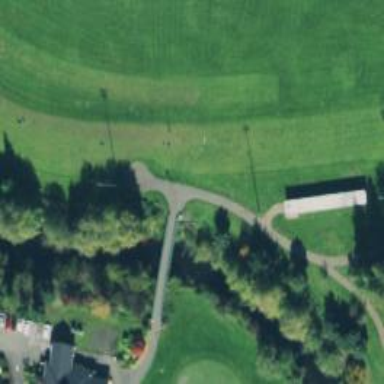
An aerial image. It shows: Service road designated as golf cart path.